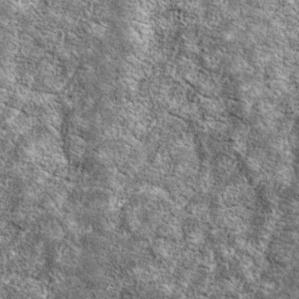
Label: non_frost